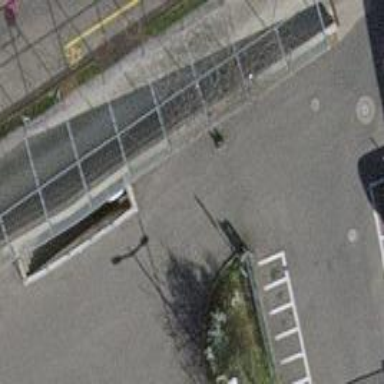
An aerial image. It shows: Lift gate barrier.